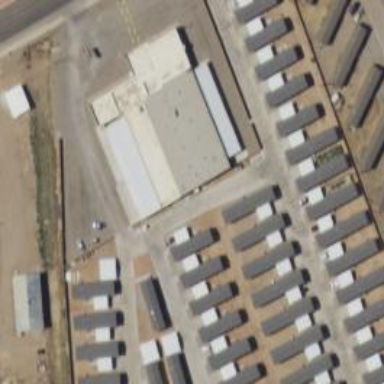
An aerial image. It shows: Building used for storage rental.